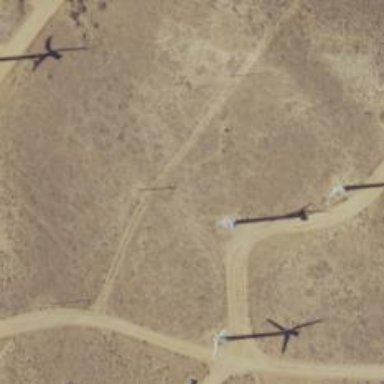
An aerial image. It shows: Wind turbine power generator.